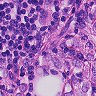
Metastatic tissue present: yes